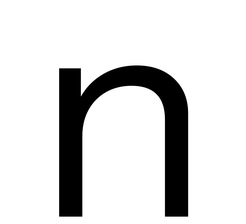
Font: InstrumentSans_Regular